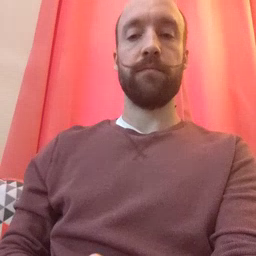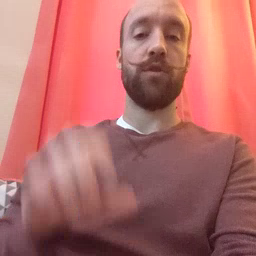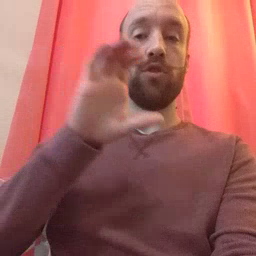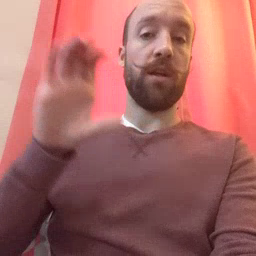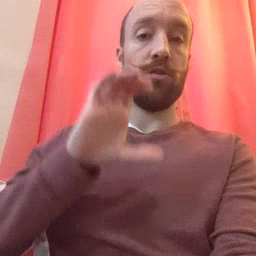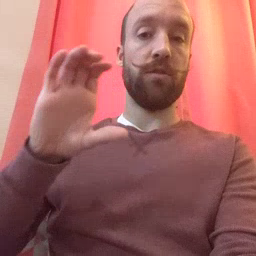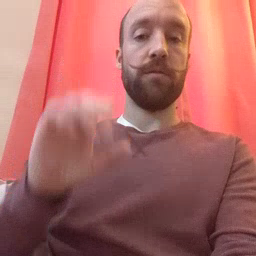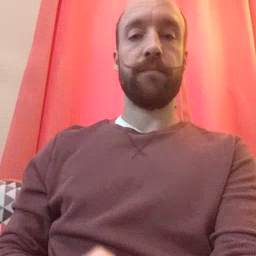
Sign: chocolate